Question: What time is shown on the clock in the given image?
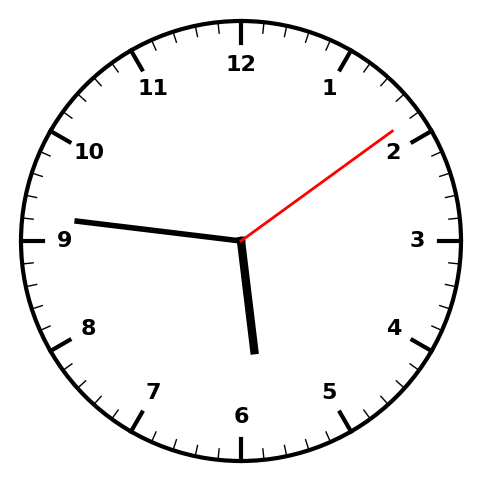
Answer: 05:46:09